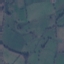
Label: Pasture